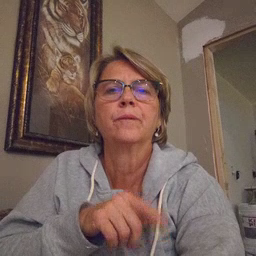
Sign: shhh